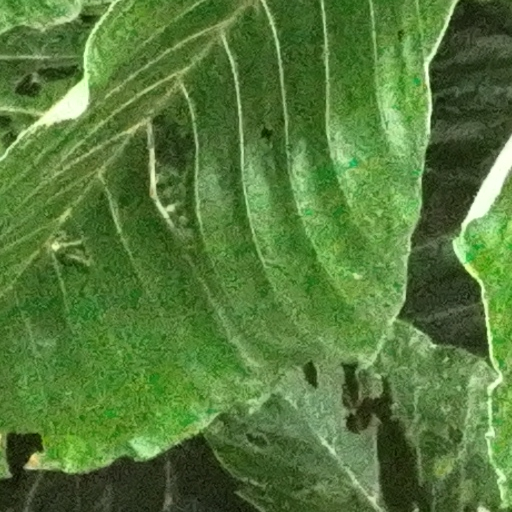
Species: Cecropia insignis
GBIF accepted scientific name: Cecropia insignis
Crown area (m\u00b2): 43.619